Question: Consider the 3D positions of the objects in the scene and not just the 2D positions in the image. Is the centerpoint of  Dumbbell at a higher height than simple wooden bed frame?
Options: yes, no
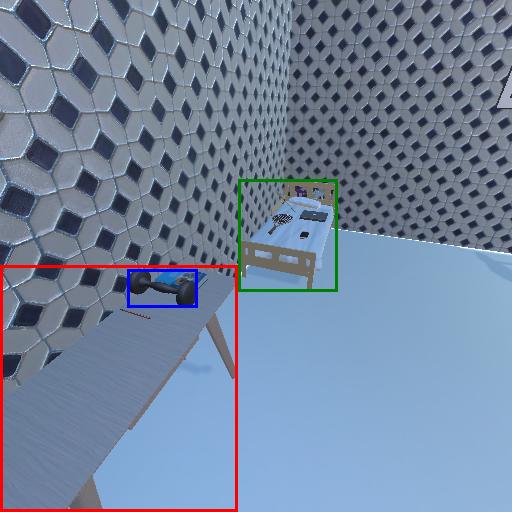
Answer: yes